Interaction volume radius: 10 \u00c5
Interaction volume height: 10 \u00c5
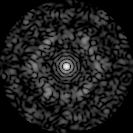
Disorder parameter: 0.7251